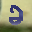
Label: 2